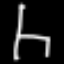
Label: chair